Question: My imageview consists of circle wheel as shown in below pic.I want that wheel should start rotating as soon as user presses a start button and stop rotating when user presses stop button.Is it possible programmatically?If yes,how can i do that?

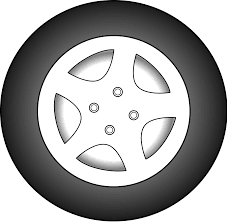
Answer: Create a file named and put it into '/res/anim' Change the duration according to your needs.
'''
<?xml version="1.0" encoding="utf-8"?>
<rotate
xmlns:android="http://schemas.android.com/apk/res/android"
android:duration="3500"
android:fromDegrees="0"
android:interpolator="@android:anim/linear_interpolator"
android:pivotX="50%"
android:pivotY="50%"
android:repeatCount="infinite"
android:startOffset="0"
android:toDegrees="360"
/>
'''
And make these two functions that you will be calling in your two buttons
'''
private void startAnimation(){
Animation rotation = AnimationUtils.loadAnimation(getContext(), R.anim.clockwise_rotation);
mImageView.startAnimation(rotation);
}
private void stopAnimation(){
mImageView.clearAnimation();
}
'''